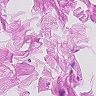
Metastatic tissue present: no